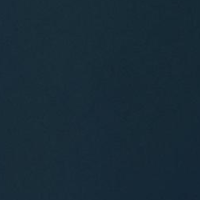
EUNIS habitat code: 14
Species observed at this site:
Chroicocephalus ridibundus
Corvus corone
Aythya fuligula
Cygnus olor